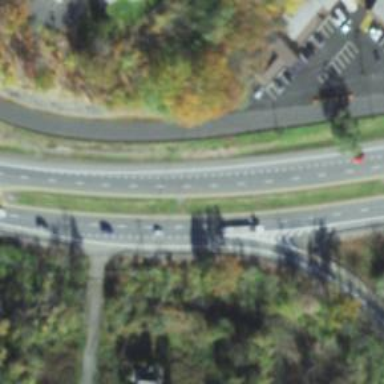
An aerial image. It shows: Primary highway with expressway characteristics.